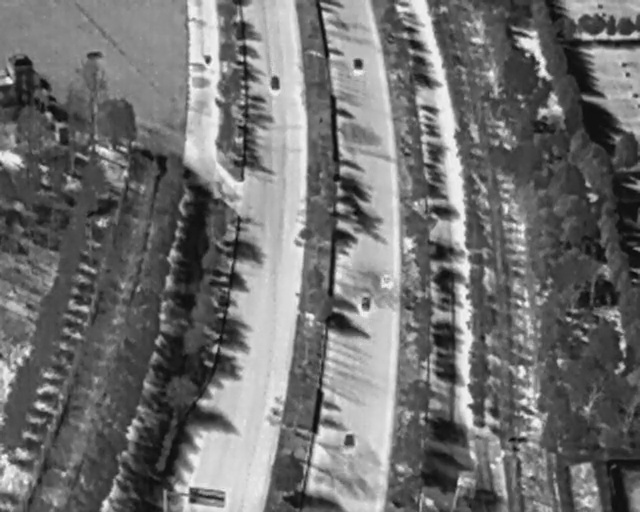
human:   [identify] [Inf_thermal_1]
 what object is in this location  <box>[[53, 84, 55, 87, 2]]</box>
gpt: <ref>1 small car at the bottom</ref>